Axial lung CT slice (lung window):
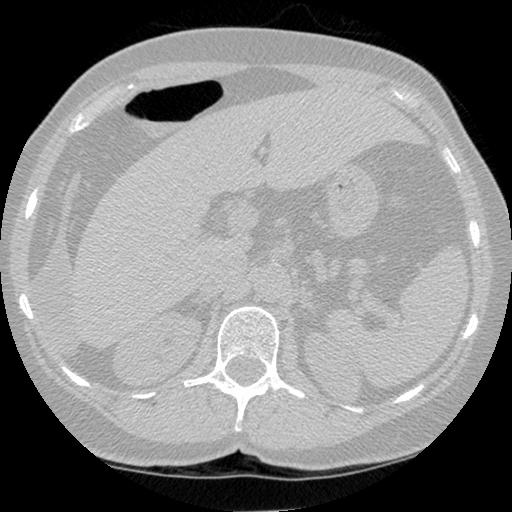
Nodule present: no